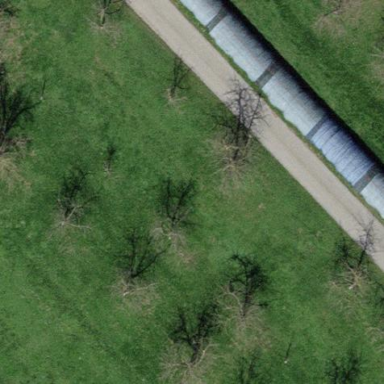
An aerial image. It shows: Orchard.